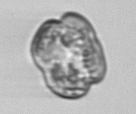
Label: Karenia